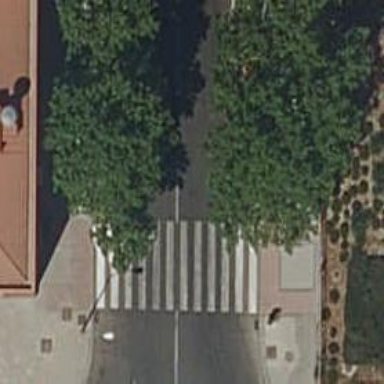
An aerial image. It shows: Zebra crossing on the road.